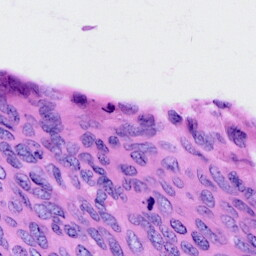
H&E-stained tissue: Cervix